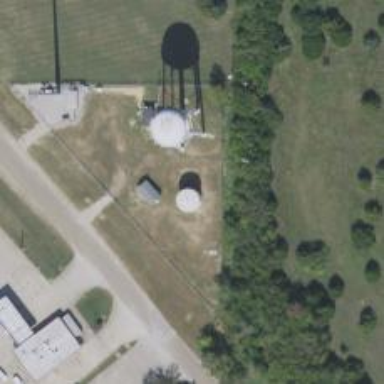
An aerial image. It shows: Storage tank with man-made structure.